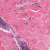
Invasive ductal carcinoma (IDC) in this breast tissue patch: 0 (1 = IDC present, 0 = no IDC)